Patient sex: M
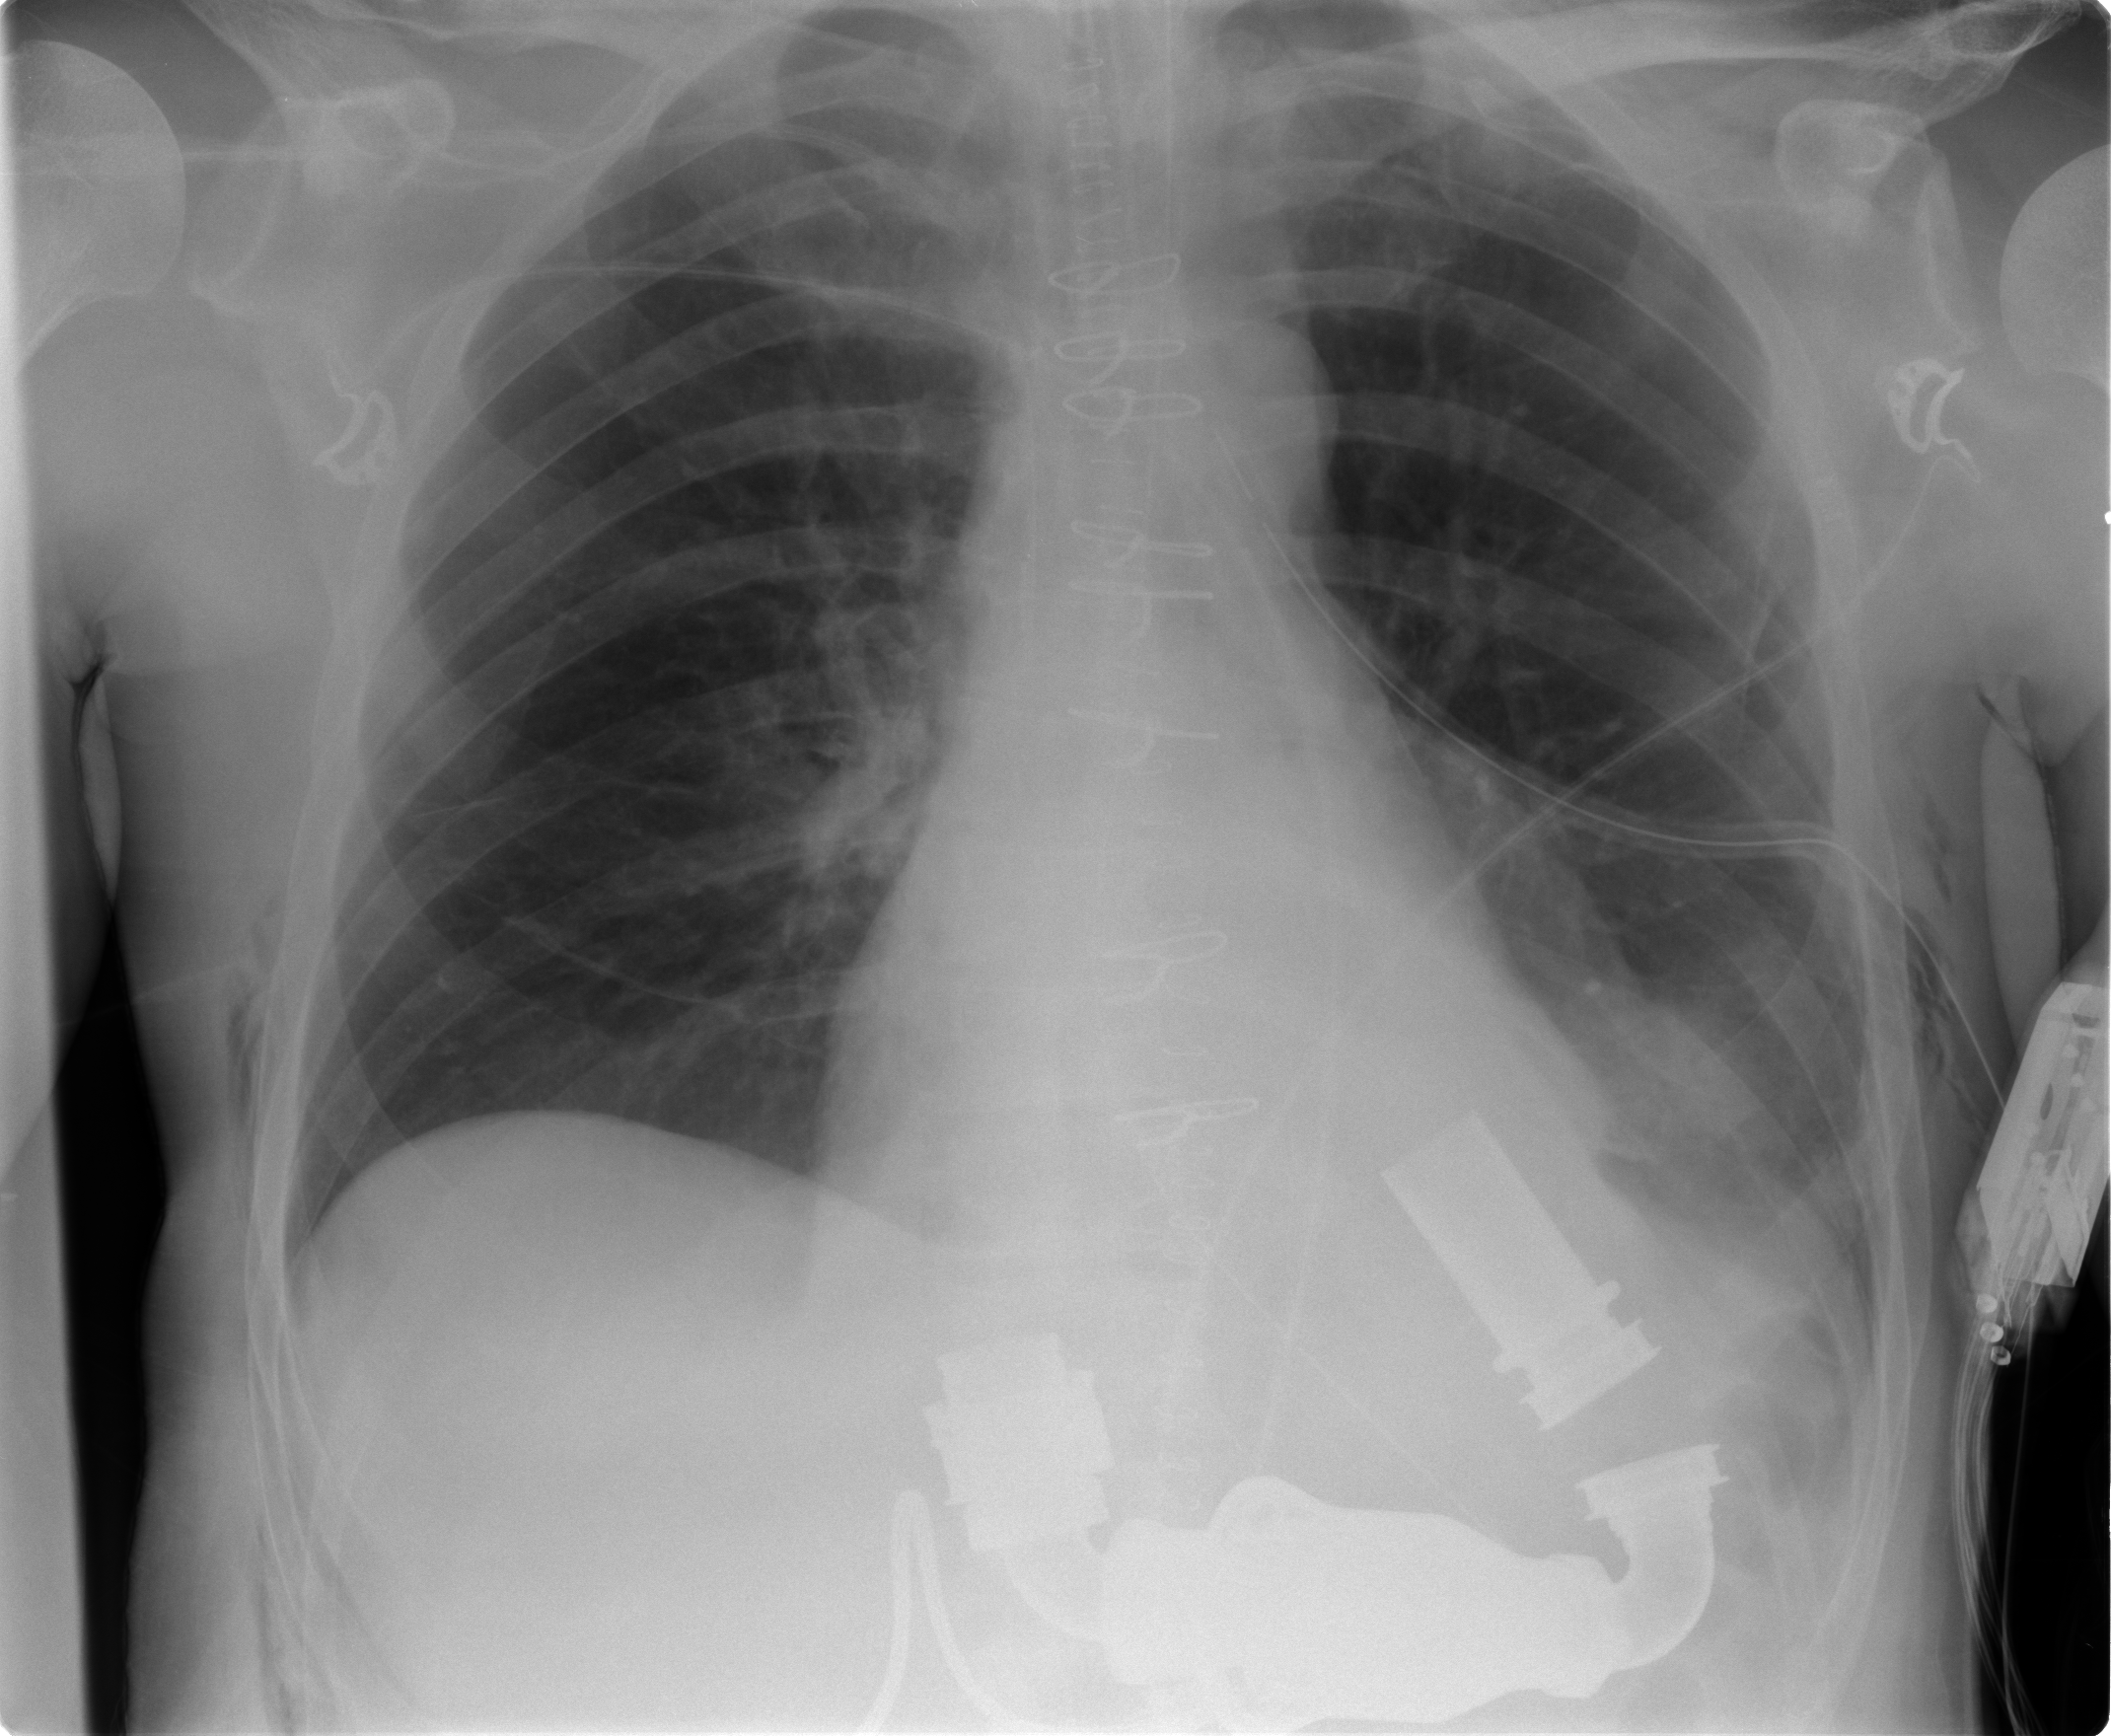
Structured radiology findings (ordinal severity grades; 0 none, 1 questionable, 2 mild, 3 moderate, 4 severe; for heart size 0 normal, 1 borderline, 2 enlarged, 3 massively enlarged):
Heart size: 2
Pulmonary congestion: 0
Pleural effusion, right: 0
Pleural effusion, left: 2
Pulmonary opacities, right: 1
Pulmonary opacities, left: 1
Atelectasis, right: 0
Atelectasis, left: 3